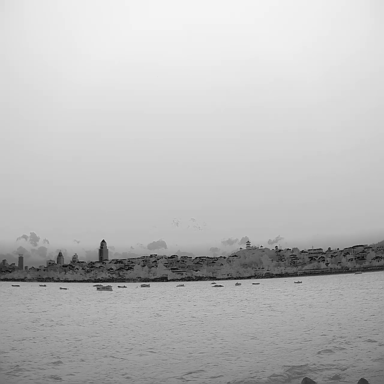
There are ten bulk_carriers in the infrared image.